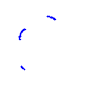
Particle: kaon